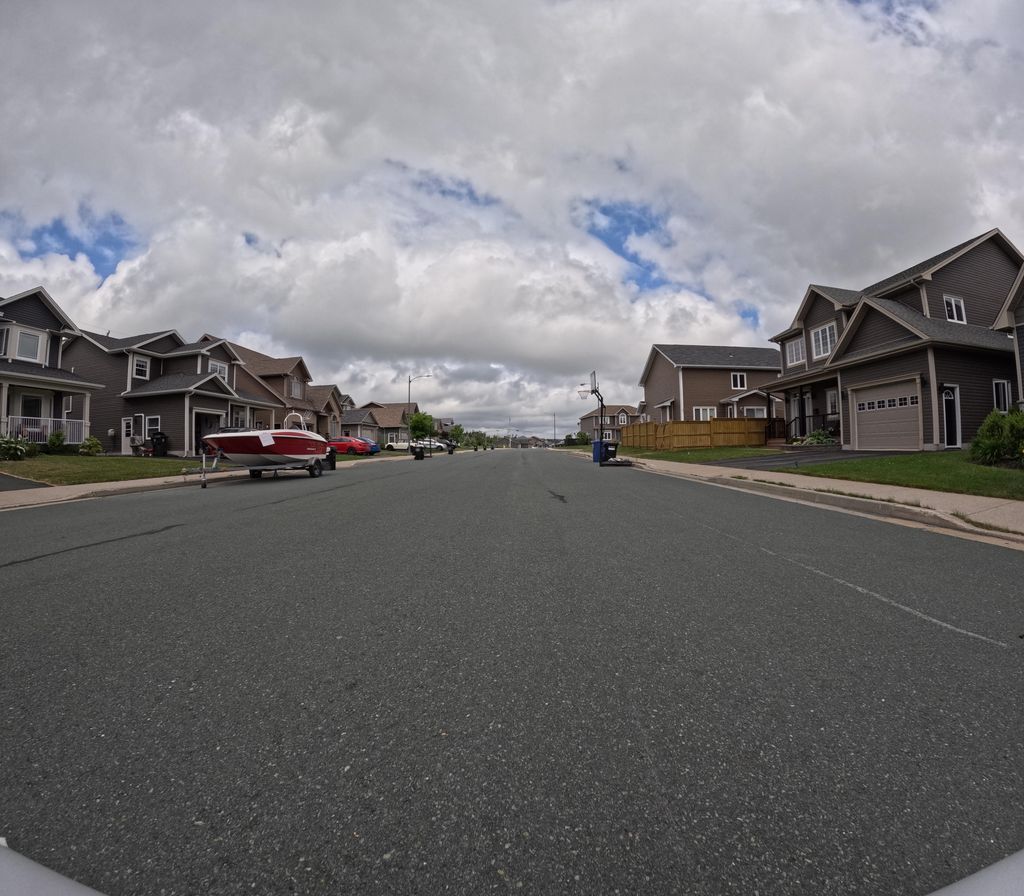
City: st_johns